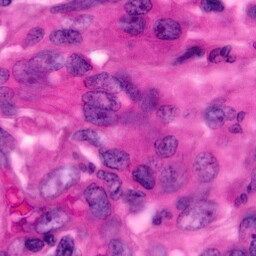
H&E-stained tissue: Pancreatic